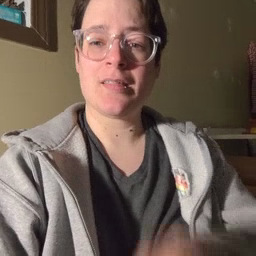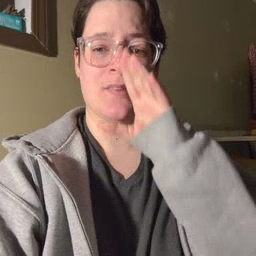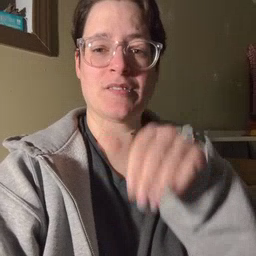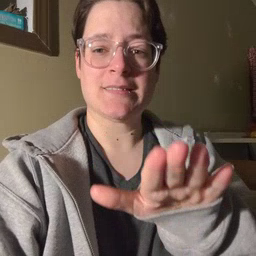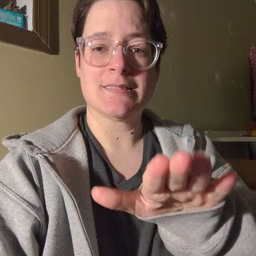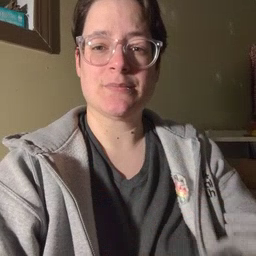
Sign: elephant